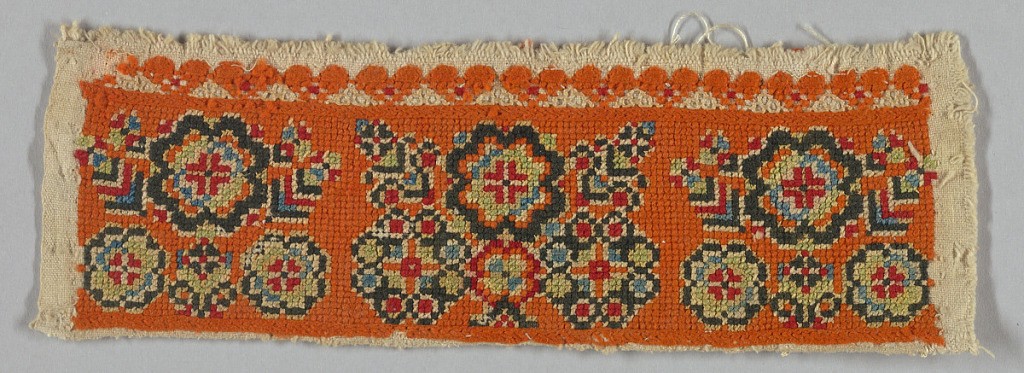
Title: Panel
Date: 18th–19th century
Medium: silk and wool on cotton Technique: embroidered on plain weave
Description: Rectangular panel with three symmetrical floral repeats embroidered in green, blue, red, white and black silk and wool on a predominantly orange embroidered ground in a variety of surface stitches.